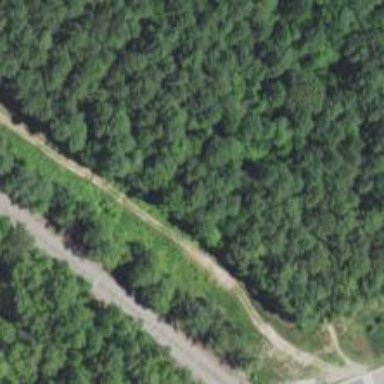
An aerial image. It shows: Path on bridge.